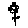
Label: flower